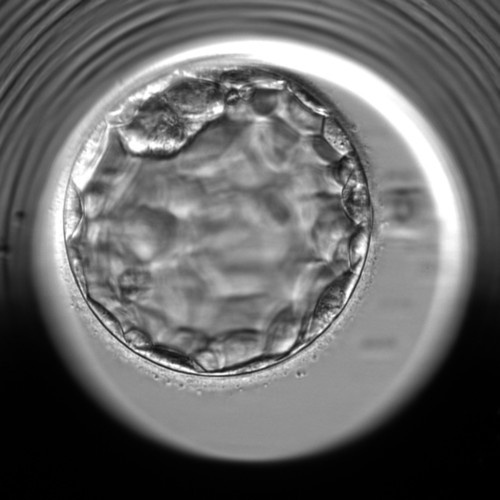
Embryo quality: good